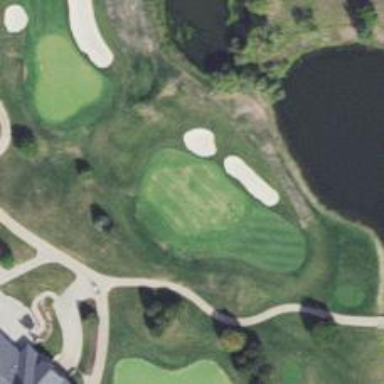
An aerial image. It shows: Golf hole.